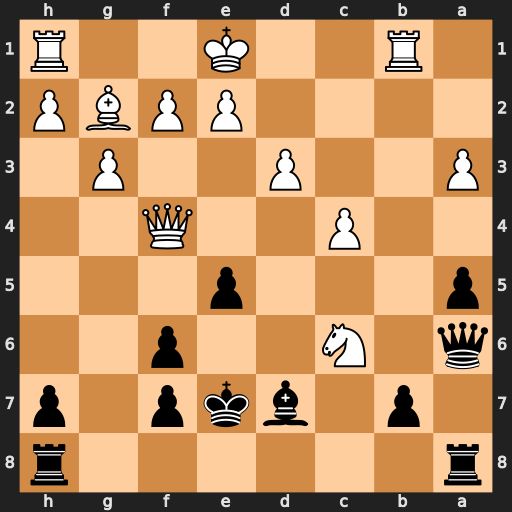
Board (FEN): r6r/1p1bkp1p/q1N2p2/p3p3/2P2Q2/P2P2P1/4PPBP/1R2K2R
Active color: b
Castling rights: K
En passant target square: -
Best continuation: Bxc6 Qe3 Bxg2